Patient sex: F
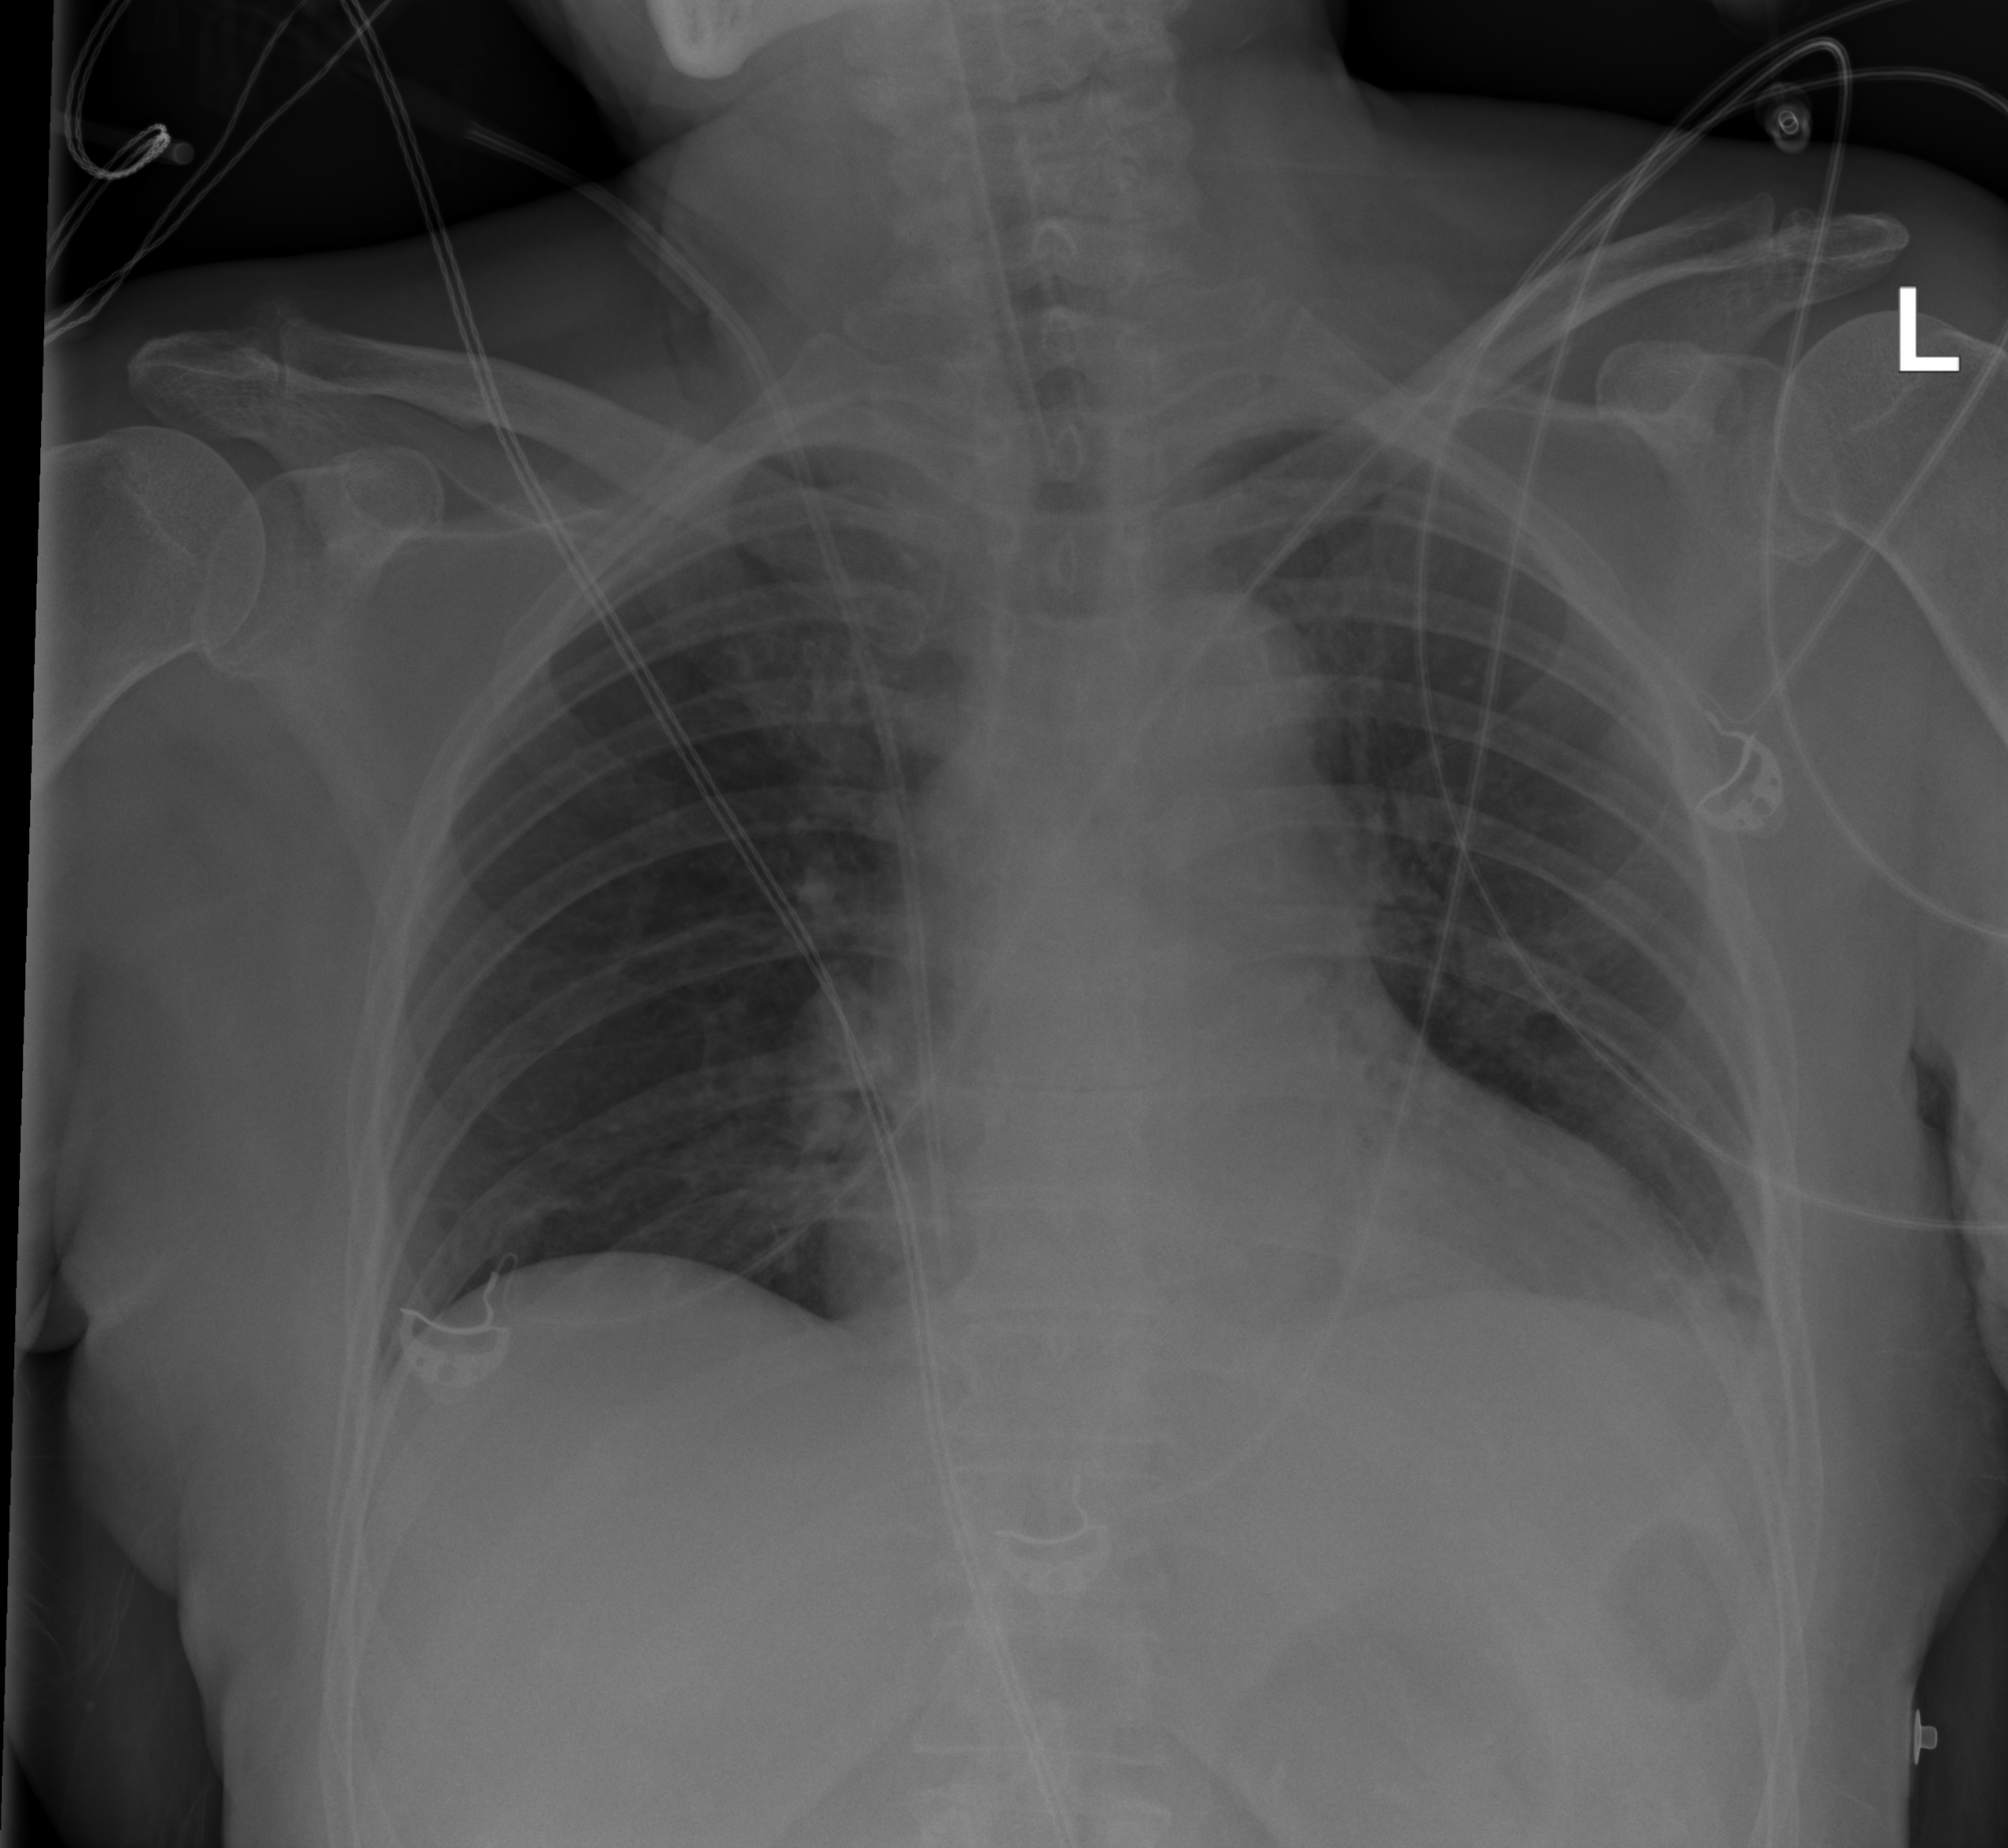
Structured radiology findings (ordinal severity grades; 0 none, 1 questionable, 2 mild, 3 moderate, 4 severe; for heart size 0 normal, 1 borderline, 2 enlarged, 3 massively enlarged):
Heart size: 1
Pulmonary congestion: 0
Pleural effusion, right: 0
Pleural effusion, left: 0
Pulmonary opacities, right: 0
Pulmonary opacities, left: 0
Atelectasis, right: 0
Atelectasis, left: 2